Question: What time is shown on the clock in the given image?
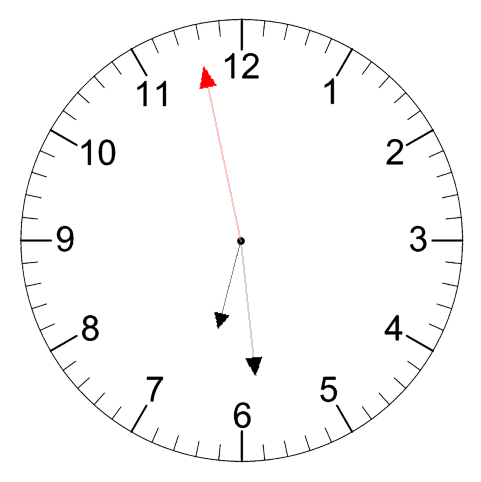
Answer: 06:28:58